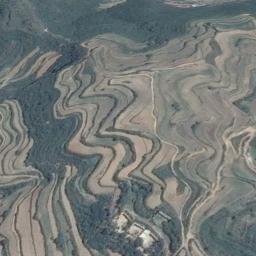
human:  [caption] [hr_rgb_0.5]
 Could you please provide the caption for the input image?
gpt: A large layer of brown and green mixed terraces with several winding narrow paths .

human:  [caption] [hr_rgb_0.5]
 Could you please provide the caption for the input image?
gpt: The green plants are on the terrace .

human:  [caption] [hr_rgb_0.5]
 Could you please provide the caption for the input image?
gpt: There is a straight path between the terraces .

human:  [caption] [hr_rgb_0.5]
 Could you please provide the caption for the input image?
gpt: The bare and green terrace is next to some trees .

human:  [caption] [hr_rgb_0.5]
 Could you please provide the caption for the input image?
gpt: There are green meadows beside the terraces .